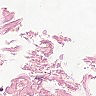
Metastatic tissue present: no